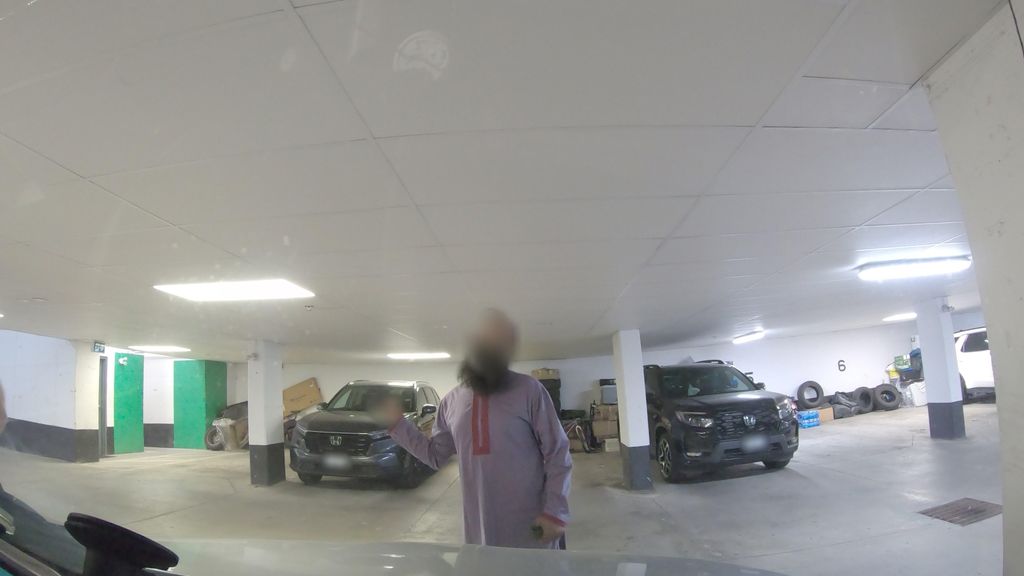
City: toronto